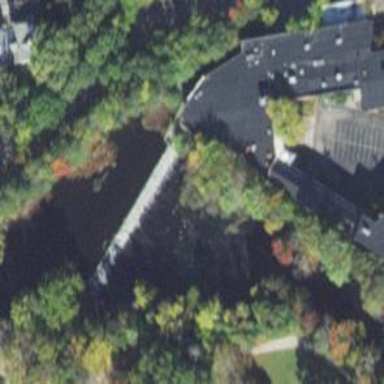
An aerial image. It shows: Hazardous whitewater weir in the waterway.